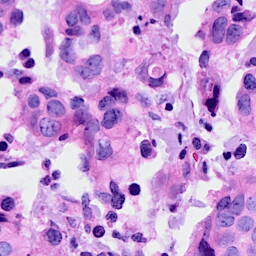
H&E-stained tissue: Breast